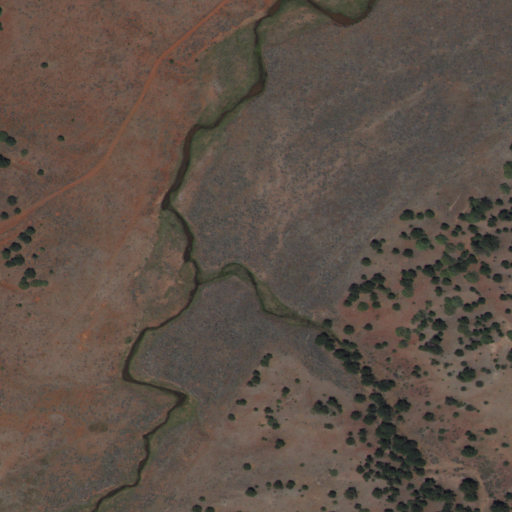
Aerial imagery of valley in New Mexico named Ojo Redondo Canyon containing shrub, evergreen forest, and grassland